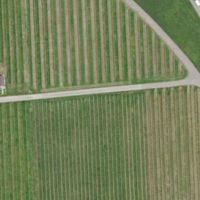
EUNIS habitat code: 40
Species observed at this site:
Gryllus campestris